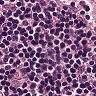
Metastatic tissue present: no